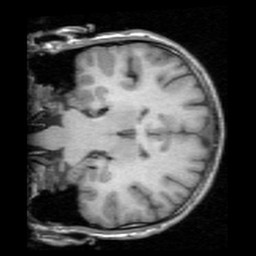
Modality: T1w
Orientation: coronal
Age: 32